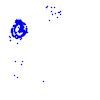
Particle: electron